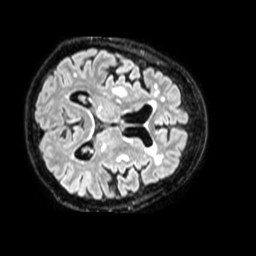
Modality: FLAIR
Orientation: axial
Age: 63
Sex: female
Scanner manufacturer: philips
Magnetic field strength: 1.5 T
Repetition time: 4.8 s
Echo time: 0.3376 s